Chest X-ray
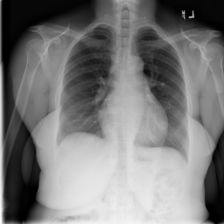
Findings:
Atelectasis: negative
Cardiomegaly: negative
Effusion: negative
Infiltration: negative
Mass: negative
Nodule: negative
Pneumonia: negative
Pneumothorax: negative
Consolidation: negative
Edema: negative
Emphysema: negative
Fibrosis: negative
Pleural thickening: negative
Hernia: negative